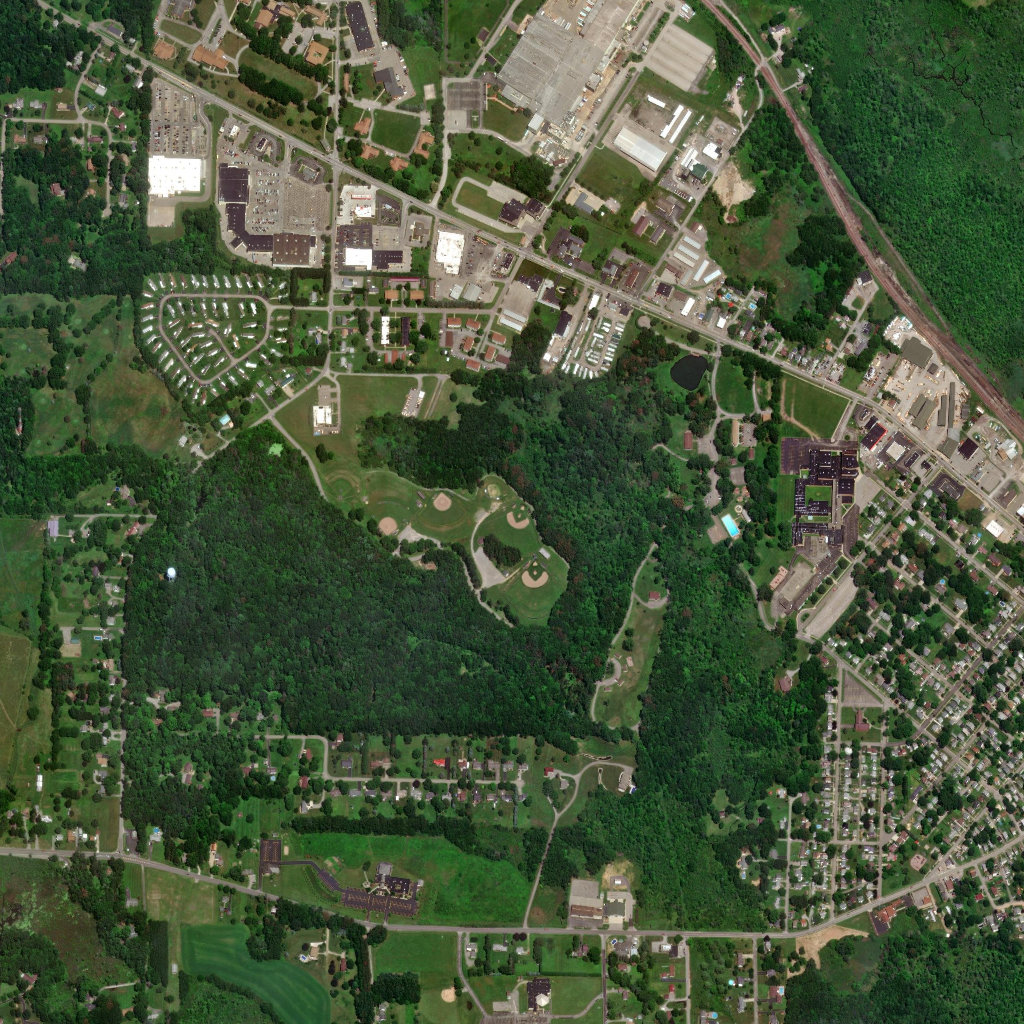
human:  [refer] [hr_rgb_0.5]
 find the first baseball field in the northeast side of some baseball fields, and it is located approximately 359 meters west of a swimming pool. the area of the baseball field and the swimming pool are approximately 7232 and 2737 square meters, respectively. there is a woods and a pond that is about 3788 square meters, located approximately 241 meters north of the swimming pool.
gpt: <box>[[46, 49, 53, 55, 0]]</box>